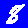
Digit: 8